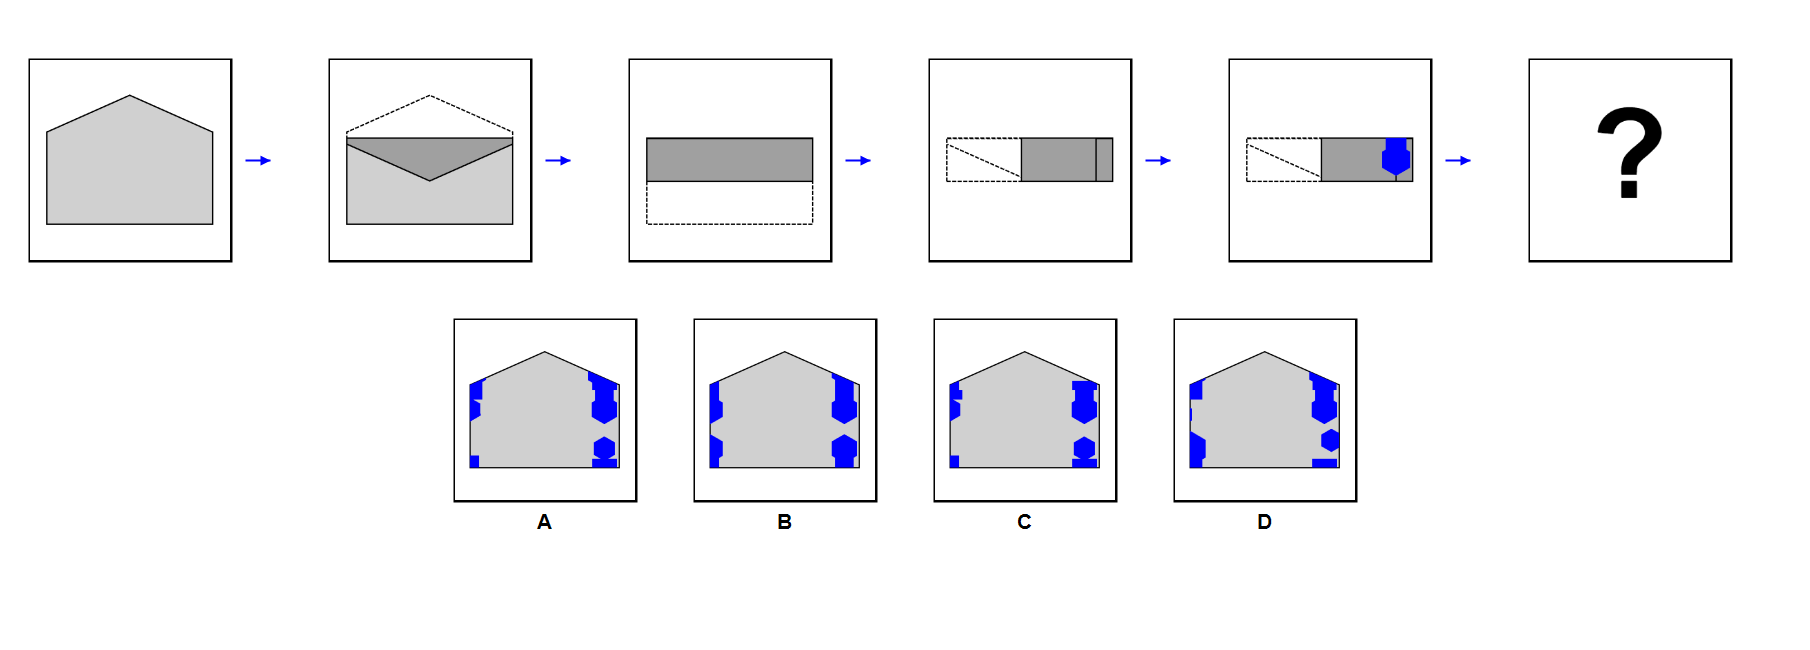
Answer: B